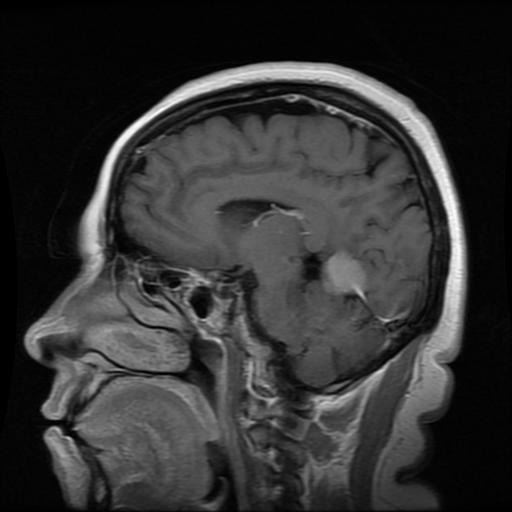
Label: meningioma